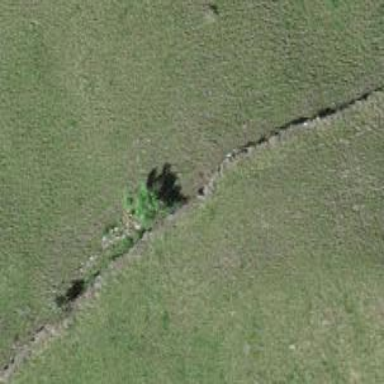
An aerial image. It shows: Dry stone wall barrier.